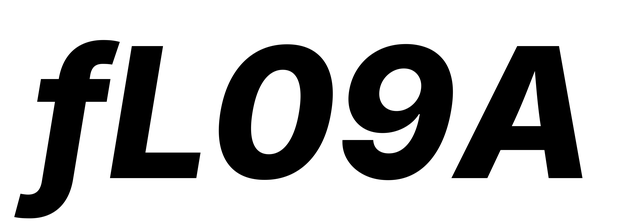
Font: Inter-Italic_ExtraBold_Italic